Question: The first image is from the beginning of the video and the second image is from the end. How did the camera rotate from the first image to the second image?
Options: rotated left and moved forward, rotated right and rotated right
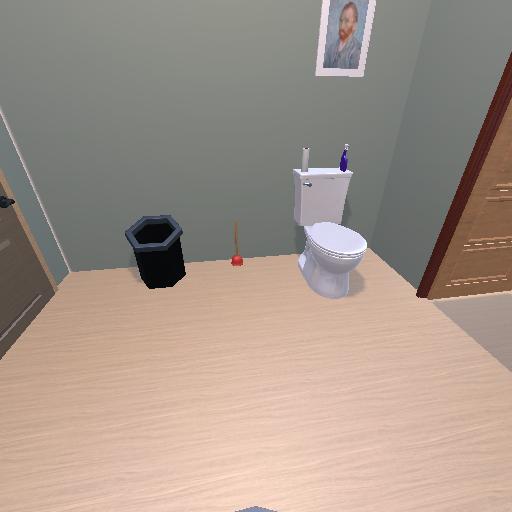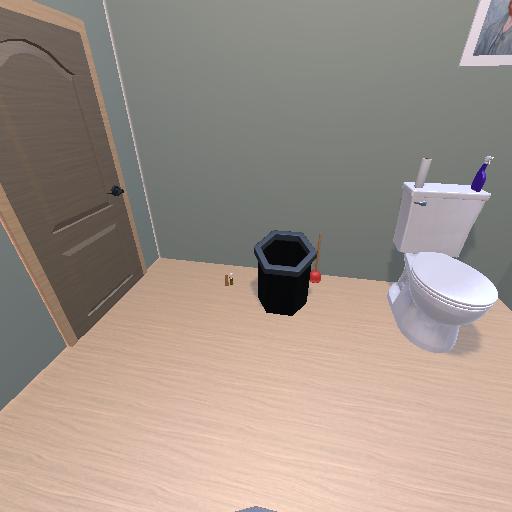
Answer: rotated left and moved forward